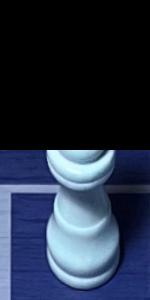
Label: King_White